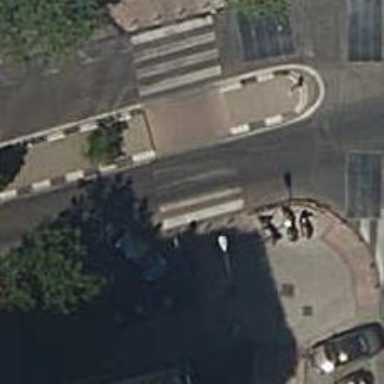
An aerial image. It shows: Zebra crossing on the road.